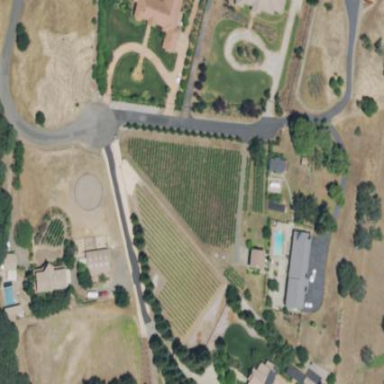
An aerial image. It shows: Vineyard where grapes are grown.